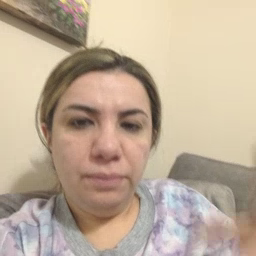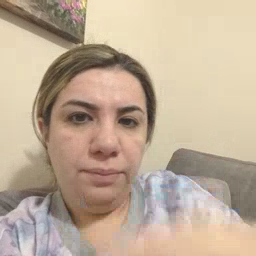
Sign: scissors